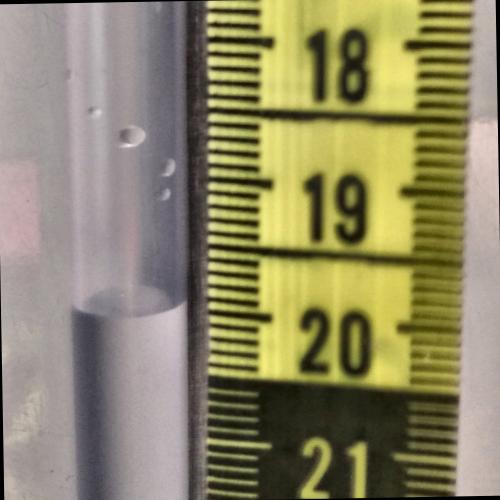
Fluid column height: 19.9 cm